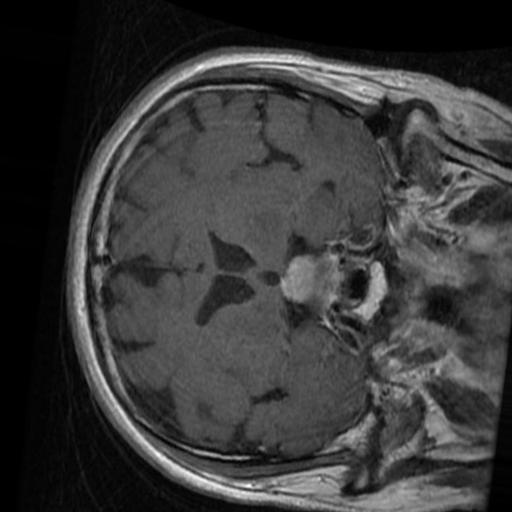
Label: brain_tumor